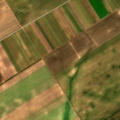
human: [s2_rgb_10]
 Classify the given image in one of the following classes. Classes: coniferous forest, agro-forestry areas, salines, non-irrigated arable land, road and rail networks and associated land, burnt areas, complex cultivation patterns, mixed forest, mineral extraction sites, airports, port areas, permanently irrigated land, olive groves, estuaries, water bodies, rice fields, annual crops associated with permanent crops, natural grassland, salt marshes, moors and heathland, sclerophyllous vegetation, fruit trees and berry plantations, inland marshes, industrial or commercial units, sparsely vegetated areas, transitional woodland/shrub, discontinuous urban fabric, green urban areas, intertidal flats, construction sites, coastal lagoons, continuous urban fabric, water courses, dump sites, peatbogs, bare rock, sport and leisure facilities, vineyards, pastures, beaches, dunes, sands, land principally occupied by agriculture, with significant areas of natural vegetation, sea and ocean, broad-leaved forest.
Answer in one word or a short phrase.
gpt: non-irrigated arable land